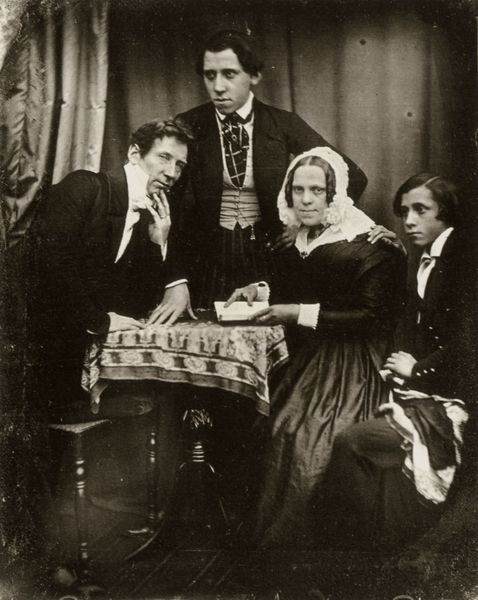
Titel: Der Optiker Andreas Krüß, seine Frau Mary Ann, geboren Gabory und seine Söhne Edmund Johann und William Andres
Künstler: Hermann Biow
Standort: Hamburg
Institution: Museum für Kunst und Gewerbe
Schlagwörter: gruppe, hand, mann, schatten, weiß, frauen, menschen, sitzen, frau, grau, hintergrund, jahrhundertwende, kleid, licht, männer, raum, schwarz, stuhl, stühle, tisch, zimmer, tuch, haube, herren, rock, alt, anzug, anzüge, hemd, jacke, bibel, blicke, falten, kragen, stehen, bildnis, gruppenporträt, portrait, porträt, tischbein, tischdecke, tischtuch, vorhang, haare, interieur, sessel, decke, familie, familienporträt, kind, mutter, personen, vater, kinn, schulter, kinder, russland, lehnen, karten, kopftuch, zopf, junge, weste, gruppen, foto, fotografie, photographie, vier, buch, denken, bub, jungs, schwarz-weiss, denker, posieren, gruppenbild, portraits, ganzkörper, photo, seiten, ganzkörperporträt, vorhand, oma, opa, sohn, söhne, bruder, ahnen, großvater, überlegen, photogrphie, vorahnen, fotograf, onkel, fotogradie, vorhhang, 1900, urahnen, jahrzent, urgroßvater, itsch, hand auf schulter, rfotografie